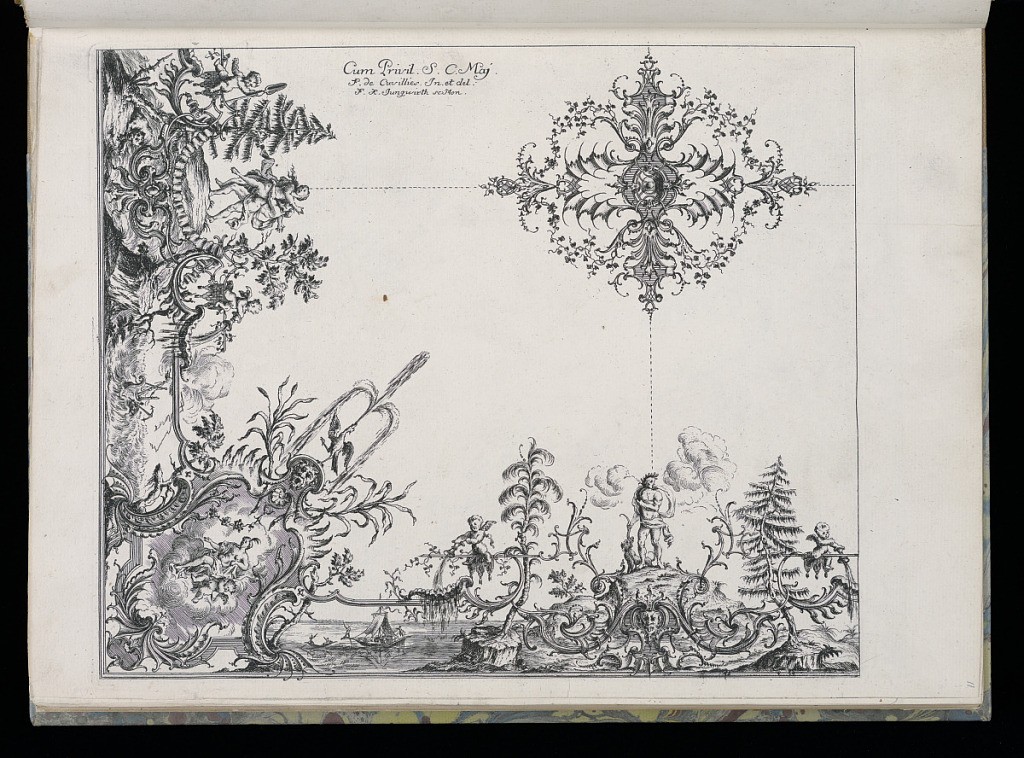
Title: Design for Ceiling Ornament
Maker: François de Cuvilliés the Elder, Belgian, 1695 - 1768
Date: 1740
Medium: Engraving on white laid paper
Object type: Bound print
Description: Decoration intended for execution in stuccowork, showing a quarter of a ceiling with its corner element, left, and a central rosette. Upper right (presumed central ceiling motif) a large symmetrically-decorated medallion with leaves, delicate garlands and small cartouches. Below at right angle, a putti, pinetree, mythological figures on a rock, water below. A winged putti pouring a vase of water, a corner cartouche on the diagonal axis with a bird spewing water, water plants, a mask, a boat carrying barrels, and mythological man representing wind, standing on a rock; sections are connected by dotted lines, presumably as a guide to the stucco.